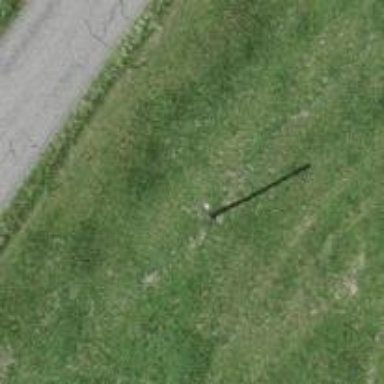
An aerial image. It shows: Power pole.